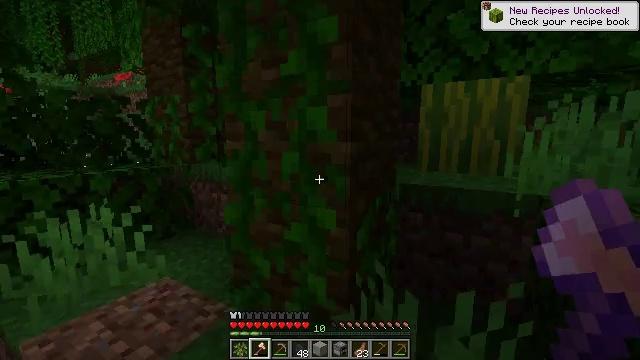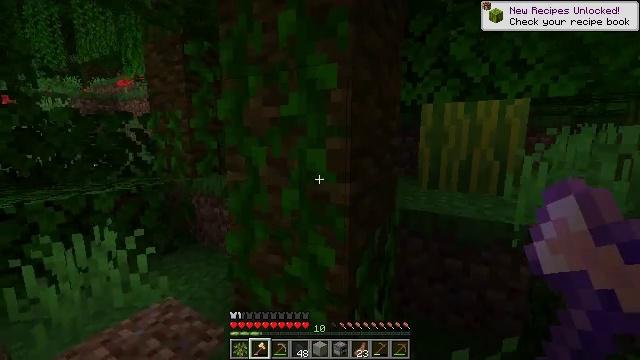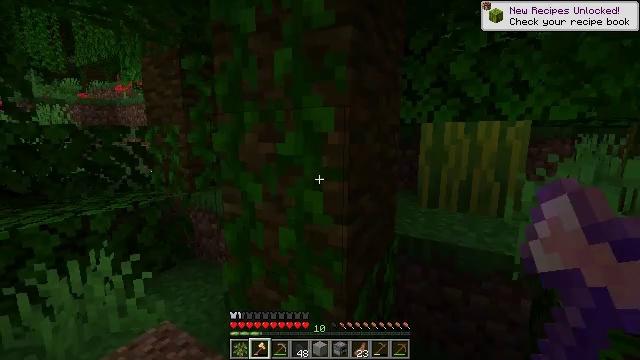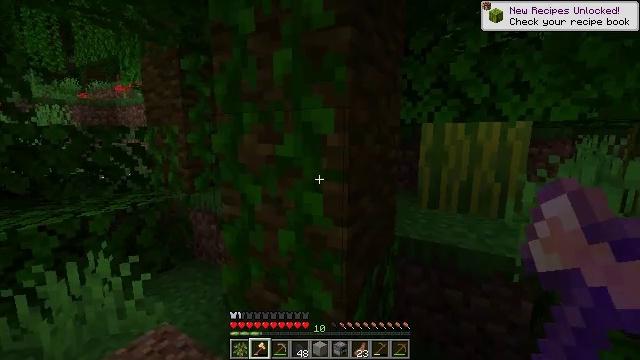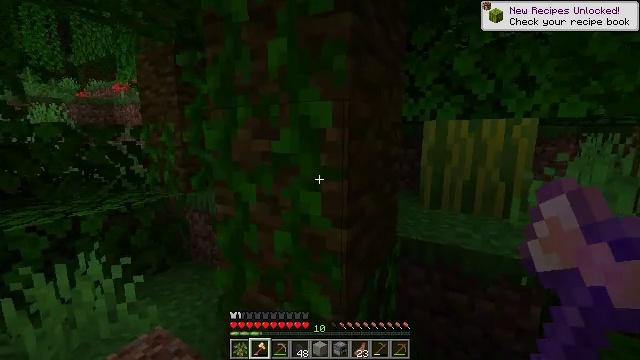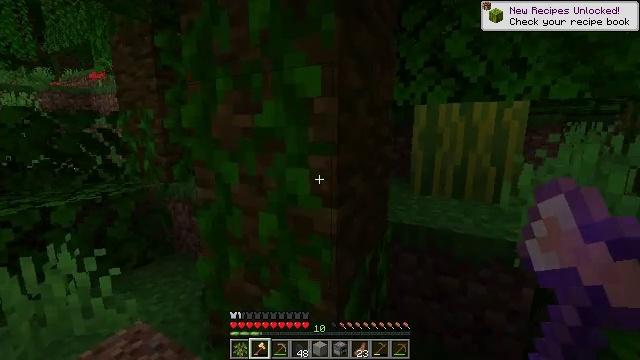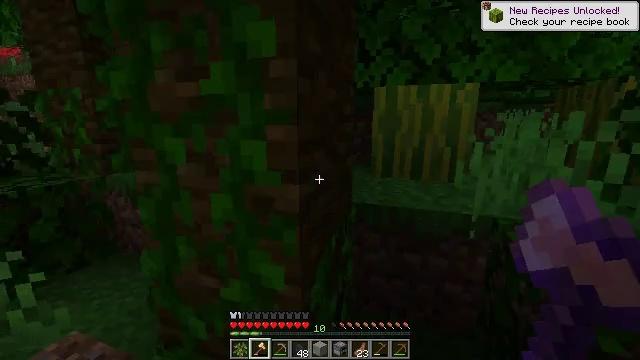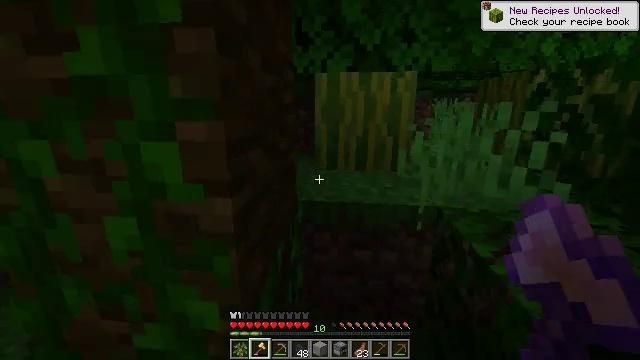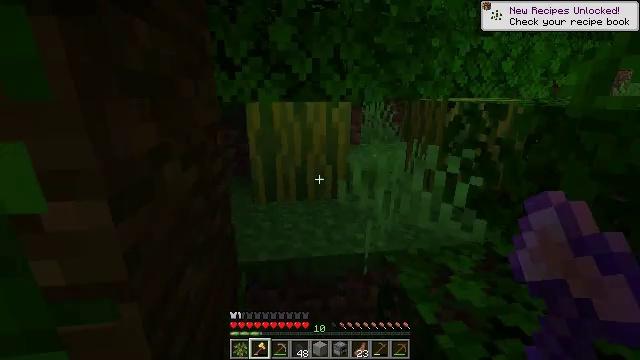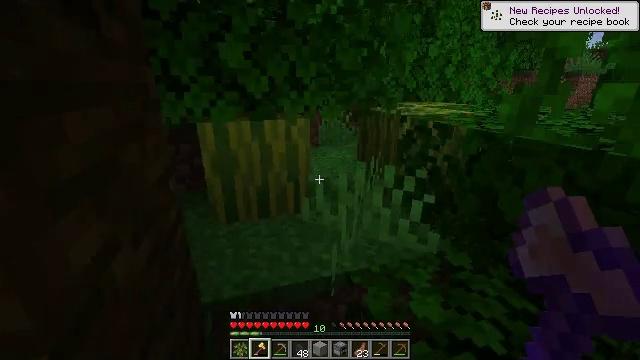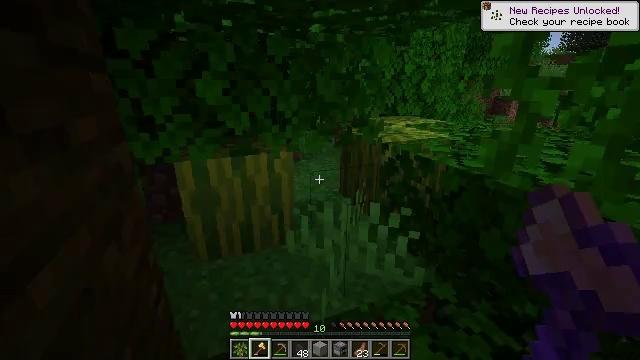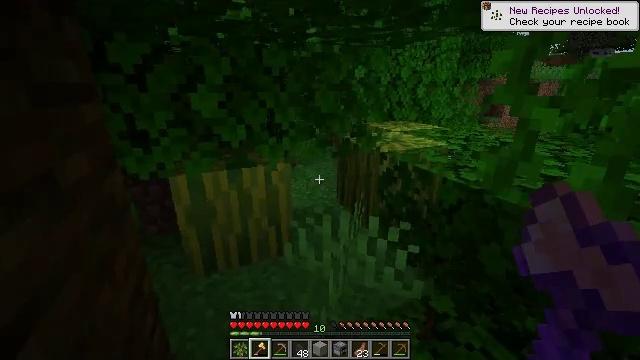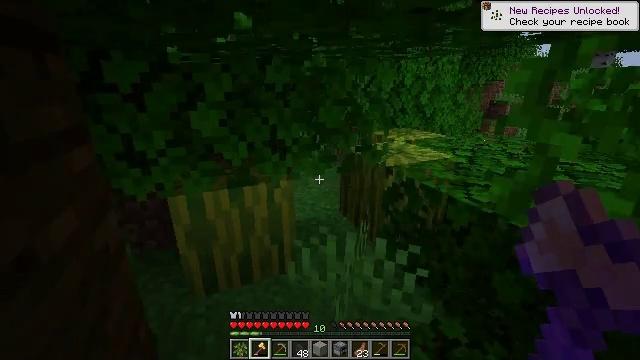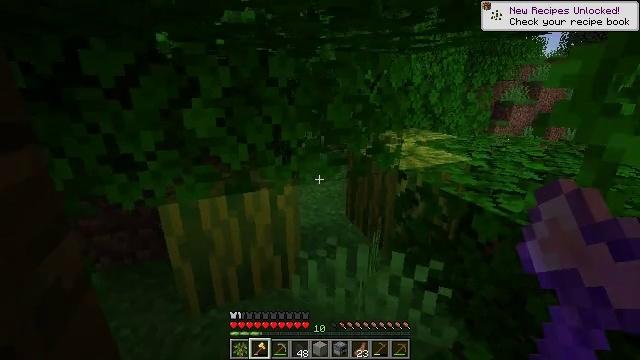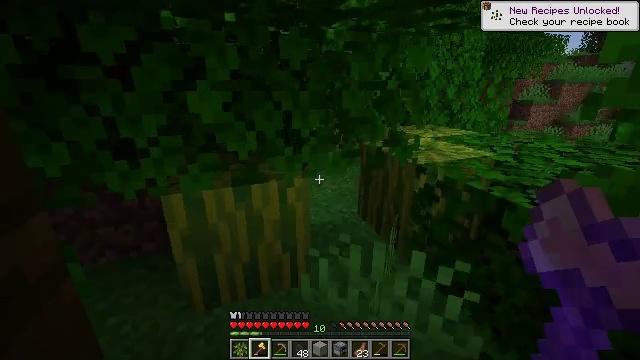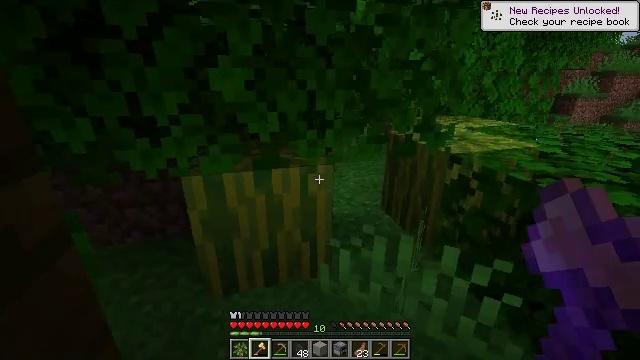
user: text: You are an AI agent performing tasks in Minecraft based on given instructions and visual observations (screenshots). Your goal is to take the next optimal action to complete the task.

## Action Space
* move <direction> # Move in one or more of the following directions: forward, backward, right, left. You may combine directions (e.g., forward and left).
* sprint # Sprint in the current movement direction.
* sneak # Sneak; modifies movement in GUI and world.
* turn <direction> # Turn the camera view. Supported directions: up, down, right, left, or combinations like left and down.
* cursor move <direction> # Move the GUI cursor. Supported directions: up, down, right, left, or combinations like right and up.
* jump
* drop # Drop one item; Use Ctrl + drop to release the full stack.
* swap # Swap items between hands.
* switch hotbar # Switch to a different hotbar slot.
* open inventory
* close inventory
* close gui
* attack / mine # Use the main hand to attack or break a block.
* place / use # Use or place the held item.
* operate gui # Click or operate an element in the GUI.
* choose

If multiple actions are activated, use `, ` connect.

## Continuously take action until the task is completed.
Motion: motion action
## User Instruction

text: Attack the melon to collect it.
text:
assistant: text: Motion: move forward, jump
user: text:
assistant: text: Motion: move forward, jump
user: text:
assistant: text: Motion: move forward, jump
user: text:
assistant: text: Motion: move forward, jump
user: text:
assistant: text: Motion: move forward, turn right and down, jump
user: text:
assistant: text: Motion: move forward, turn right and down, jump
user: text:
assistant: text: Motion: move forward, turn right and down, jump
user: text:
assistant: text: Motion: move forward, turn right and down, jump
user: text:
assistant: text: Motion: move forward, turn right and down, jump
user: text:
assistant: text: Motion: move forward, turn right, jump
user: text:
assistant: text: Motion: move forward, turn right, jump
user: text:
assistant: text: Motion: move forward, jump
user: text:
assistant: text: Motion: move forward, jump
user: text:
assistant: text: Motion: turn left
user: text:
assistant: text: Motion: turn left and down
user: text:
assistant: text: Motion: turn left and down
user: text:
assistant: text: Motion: turn left and down, attack / mine
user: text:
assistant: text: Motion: attack / mine
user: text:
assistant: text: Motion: attack / mine
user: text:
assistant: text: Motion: attack / mine
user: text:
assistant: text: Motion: turn left and up, attack / mine
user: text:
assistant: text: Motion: turn left and up, attack / mine
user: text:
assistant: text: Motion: attack / mine
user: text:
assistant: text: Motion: attack / mine
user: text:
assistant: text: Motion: attack / mine
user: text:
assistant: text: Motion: attack / mine
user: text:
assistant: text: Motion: attack / mine
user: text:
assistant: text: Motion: attack / mine
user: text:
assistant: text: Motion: move forward, attack / mine
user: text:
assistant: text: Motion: move forward